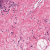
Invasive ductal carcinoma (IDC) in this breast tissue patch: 0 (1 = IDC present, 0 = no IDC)